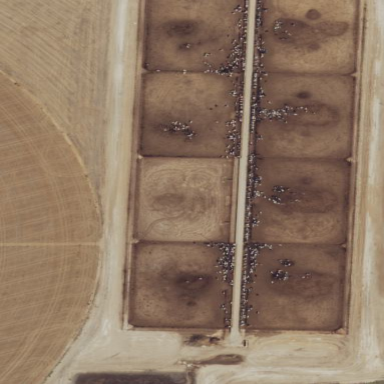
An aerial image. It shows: Feedlot in farmyard.